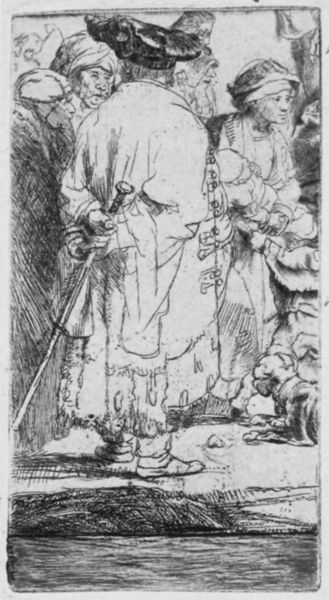
Titel: Christus heilt die Kranken - Genannt: Das Hundertguldenblatt
Künstler: Harmensz van Rijn Rembrandt
Institution: London, British Museum
Schlagwörter: mann, wasser, weiß, frauen, menschen, frau, hut, kleid, männer, rücken, schwarz, skizze, straße, zeichnung, hund, weg, haube, hochformat, leute, menge, kappe, wand, mensch, stehen, bach, kanal, mantel, stehend, kind, stock, stab, zuschauer, graphik, dick, betrachter, kante, fett, orient, schwarzweiß, bordstein, bleistift, schuh, general, bettler, turban, trist, köter, biest, r, bettlerkönig